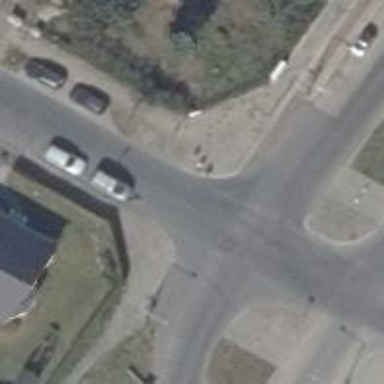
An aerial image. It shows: Unmarked crossing on footway.